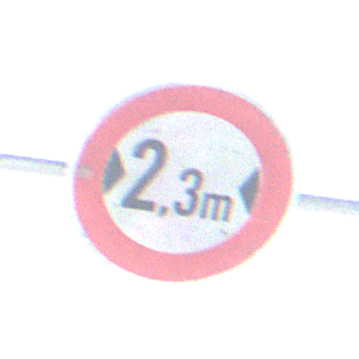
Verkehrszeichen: TatsaechlicheBreite2Komma3
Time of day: MorningAfternoon
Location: Outdoor (Urban)
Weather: PartlyCloudy
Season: NotSpecified
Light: Natural